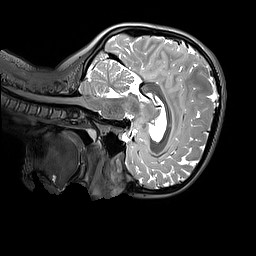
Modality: T2w
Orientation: sagittal
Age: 11
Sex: female
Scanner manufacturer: siemens
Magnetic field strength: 3 T
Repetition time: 3.2 s
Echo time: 0.408 s